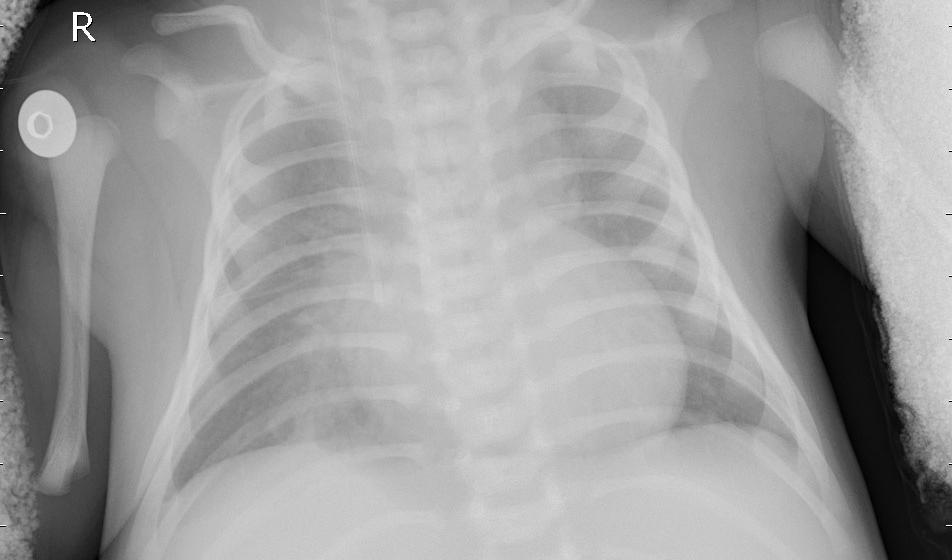
Diagnosis: PNEUMONIA